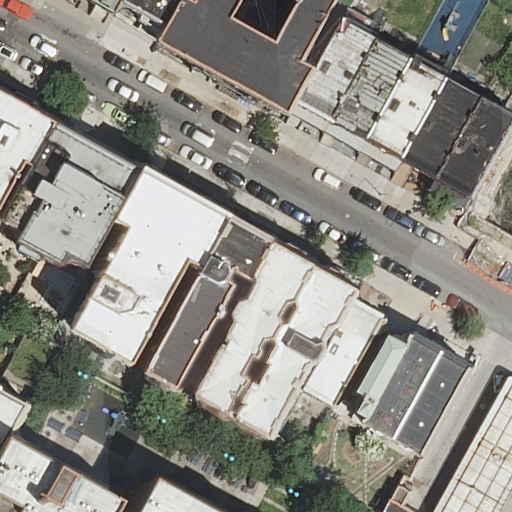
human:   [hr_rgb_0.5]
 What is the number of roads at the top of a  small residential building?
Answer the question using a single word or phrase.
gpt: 1

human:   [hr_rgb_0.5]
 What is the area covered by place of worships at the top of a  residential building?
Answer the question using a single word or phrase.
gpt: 4m2

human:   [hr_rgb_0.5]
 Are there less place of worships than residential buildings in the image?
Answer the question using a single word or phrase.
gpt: yes

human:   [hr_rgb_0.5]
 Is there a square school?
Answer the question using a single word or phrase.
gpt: no

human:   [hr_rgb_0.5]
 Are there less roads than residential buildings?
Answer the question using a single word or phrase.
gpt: yes

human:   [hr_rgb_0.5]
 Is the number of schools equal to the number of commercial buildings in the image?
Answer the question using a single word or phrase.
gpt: no

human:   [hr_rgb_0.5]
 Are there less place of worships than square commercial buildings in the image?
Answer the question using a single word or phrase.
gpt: no

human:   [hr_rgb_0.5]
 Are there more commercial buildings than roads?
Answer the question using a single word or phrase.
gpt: no

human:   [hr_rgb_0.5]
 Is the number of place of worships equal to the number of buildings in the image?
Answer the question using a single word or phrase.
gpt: no

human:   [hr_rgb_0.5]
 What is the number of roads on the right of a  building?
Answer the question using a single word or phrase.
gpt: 1

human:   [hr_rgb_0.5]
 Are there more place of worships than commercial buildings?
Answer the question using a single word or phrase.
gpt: yes

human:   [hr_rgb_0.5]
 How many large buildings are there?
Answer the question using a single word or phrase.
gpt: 1

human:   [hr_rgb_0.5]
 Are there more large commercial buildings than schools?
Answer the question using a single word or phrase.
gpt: no

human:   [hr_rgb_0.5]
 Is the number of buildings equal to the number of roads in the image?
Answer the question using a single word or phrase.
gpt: no

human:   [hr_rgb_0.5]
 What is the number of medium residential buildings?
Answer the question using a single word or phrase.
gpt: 15

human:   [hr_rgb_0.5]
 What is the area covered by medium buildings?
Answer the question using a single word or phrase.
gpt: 3474m2

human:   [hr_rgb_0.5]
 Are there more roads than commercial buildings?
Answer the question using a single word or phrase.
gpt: yes

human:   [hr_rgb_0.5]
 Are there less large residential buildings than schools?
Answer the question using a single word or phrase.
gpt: no

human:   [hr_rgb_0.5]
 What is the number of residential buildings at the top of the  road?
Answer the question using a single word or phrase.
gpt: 5

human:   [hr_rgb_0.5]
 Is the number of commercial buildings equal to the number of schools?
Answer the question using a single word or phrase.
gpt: no

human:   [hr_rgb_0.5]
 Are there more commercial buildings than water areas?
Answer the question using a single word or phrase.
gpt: no

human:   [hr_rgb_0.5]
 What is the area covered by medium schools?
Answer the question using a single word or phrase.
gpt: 130m2

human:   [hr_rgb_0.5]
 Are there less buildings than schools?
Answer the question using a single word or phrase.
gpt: no

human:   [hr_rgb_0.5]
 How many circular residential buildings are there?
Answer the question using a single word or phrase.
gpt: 0

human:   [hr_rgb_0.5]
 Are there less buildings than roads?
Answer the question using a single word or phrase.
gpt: no

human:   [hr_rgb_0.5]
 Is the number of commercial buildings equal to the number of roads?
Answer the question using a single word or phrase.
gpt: no

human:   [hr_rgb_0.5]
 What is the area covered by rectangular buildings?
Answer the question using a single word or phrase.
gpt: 1007m2

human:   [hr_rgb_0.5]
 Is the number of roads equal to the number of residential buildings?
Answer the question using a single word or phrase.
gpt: no

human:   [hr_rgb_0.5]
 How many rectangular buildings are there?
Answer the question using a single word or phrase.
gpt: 9

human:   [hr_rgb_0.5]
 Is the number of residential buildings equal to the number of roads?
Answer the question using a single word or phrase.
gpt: no

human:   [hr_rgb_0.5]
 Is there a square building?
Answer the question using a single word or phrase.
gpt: no

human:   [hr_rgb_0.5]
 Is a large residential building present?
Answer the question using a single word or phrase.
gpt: yes

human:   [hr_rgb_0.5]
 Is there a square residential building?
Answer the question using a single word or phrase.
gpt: no

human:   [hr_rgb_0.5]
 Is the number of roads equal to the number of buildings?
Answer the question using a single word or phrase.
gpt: no

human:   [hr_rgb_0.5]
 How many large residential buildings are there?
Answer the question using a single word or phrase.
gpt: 1

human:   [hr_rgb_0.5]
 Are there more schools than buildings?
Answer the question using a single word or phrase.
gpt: no